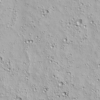
Label: not_dusty